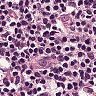
Metastatic tissue present: no